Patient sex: M
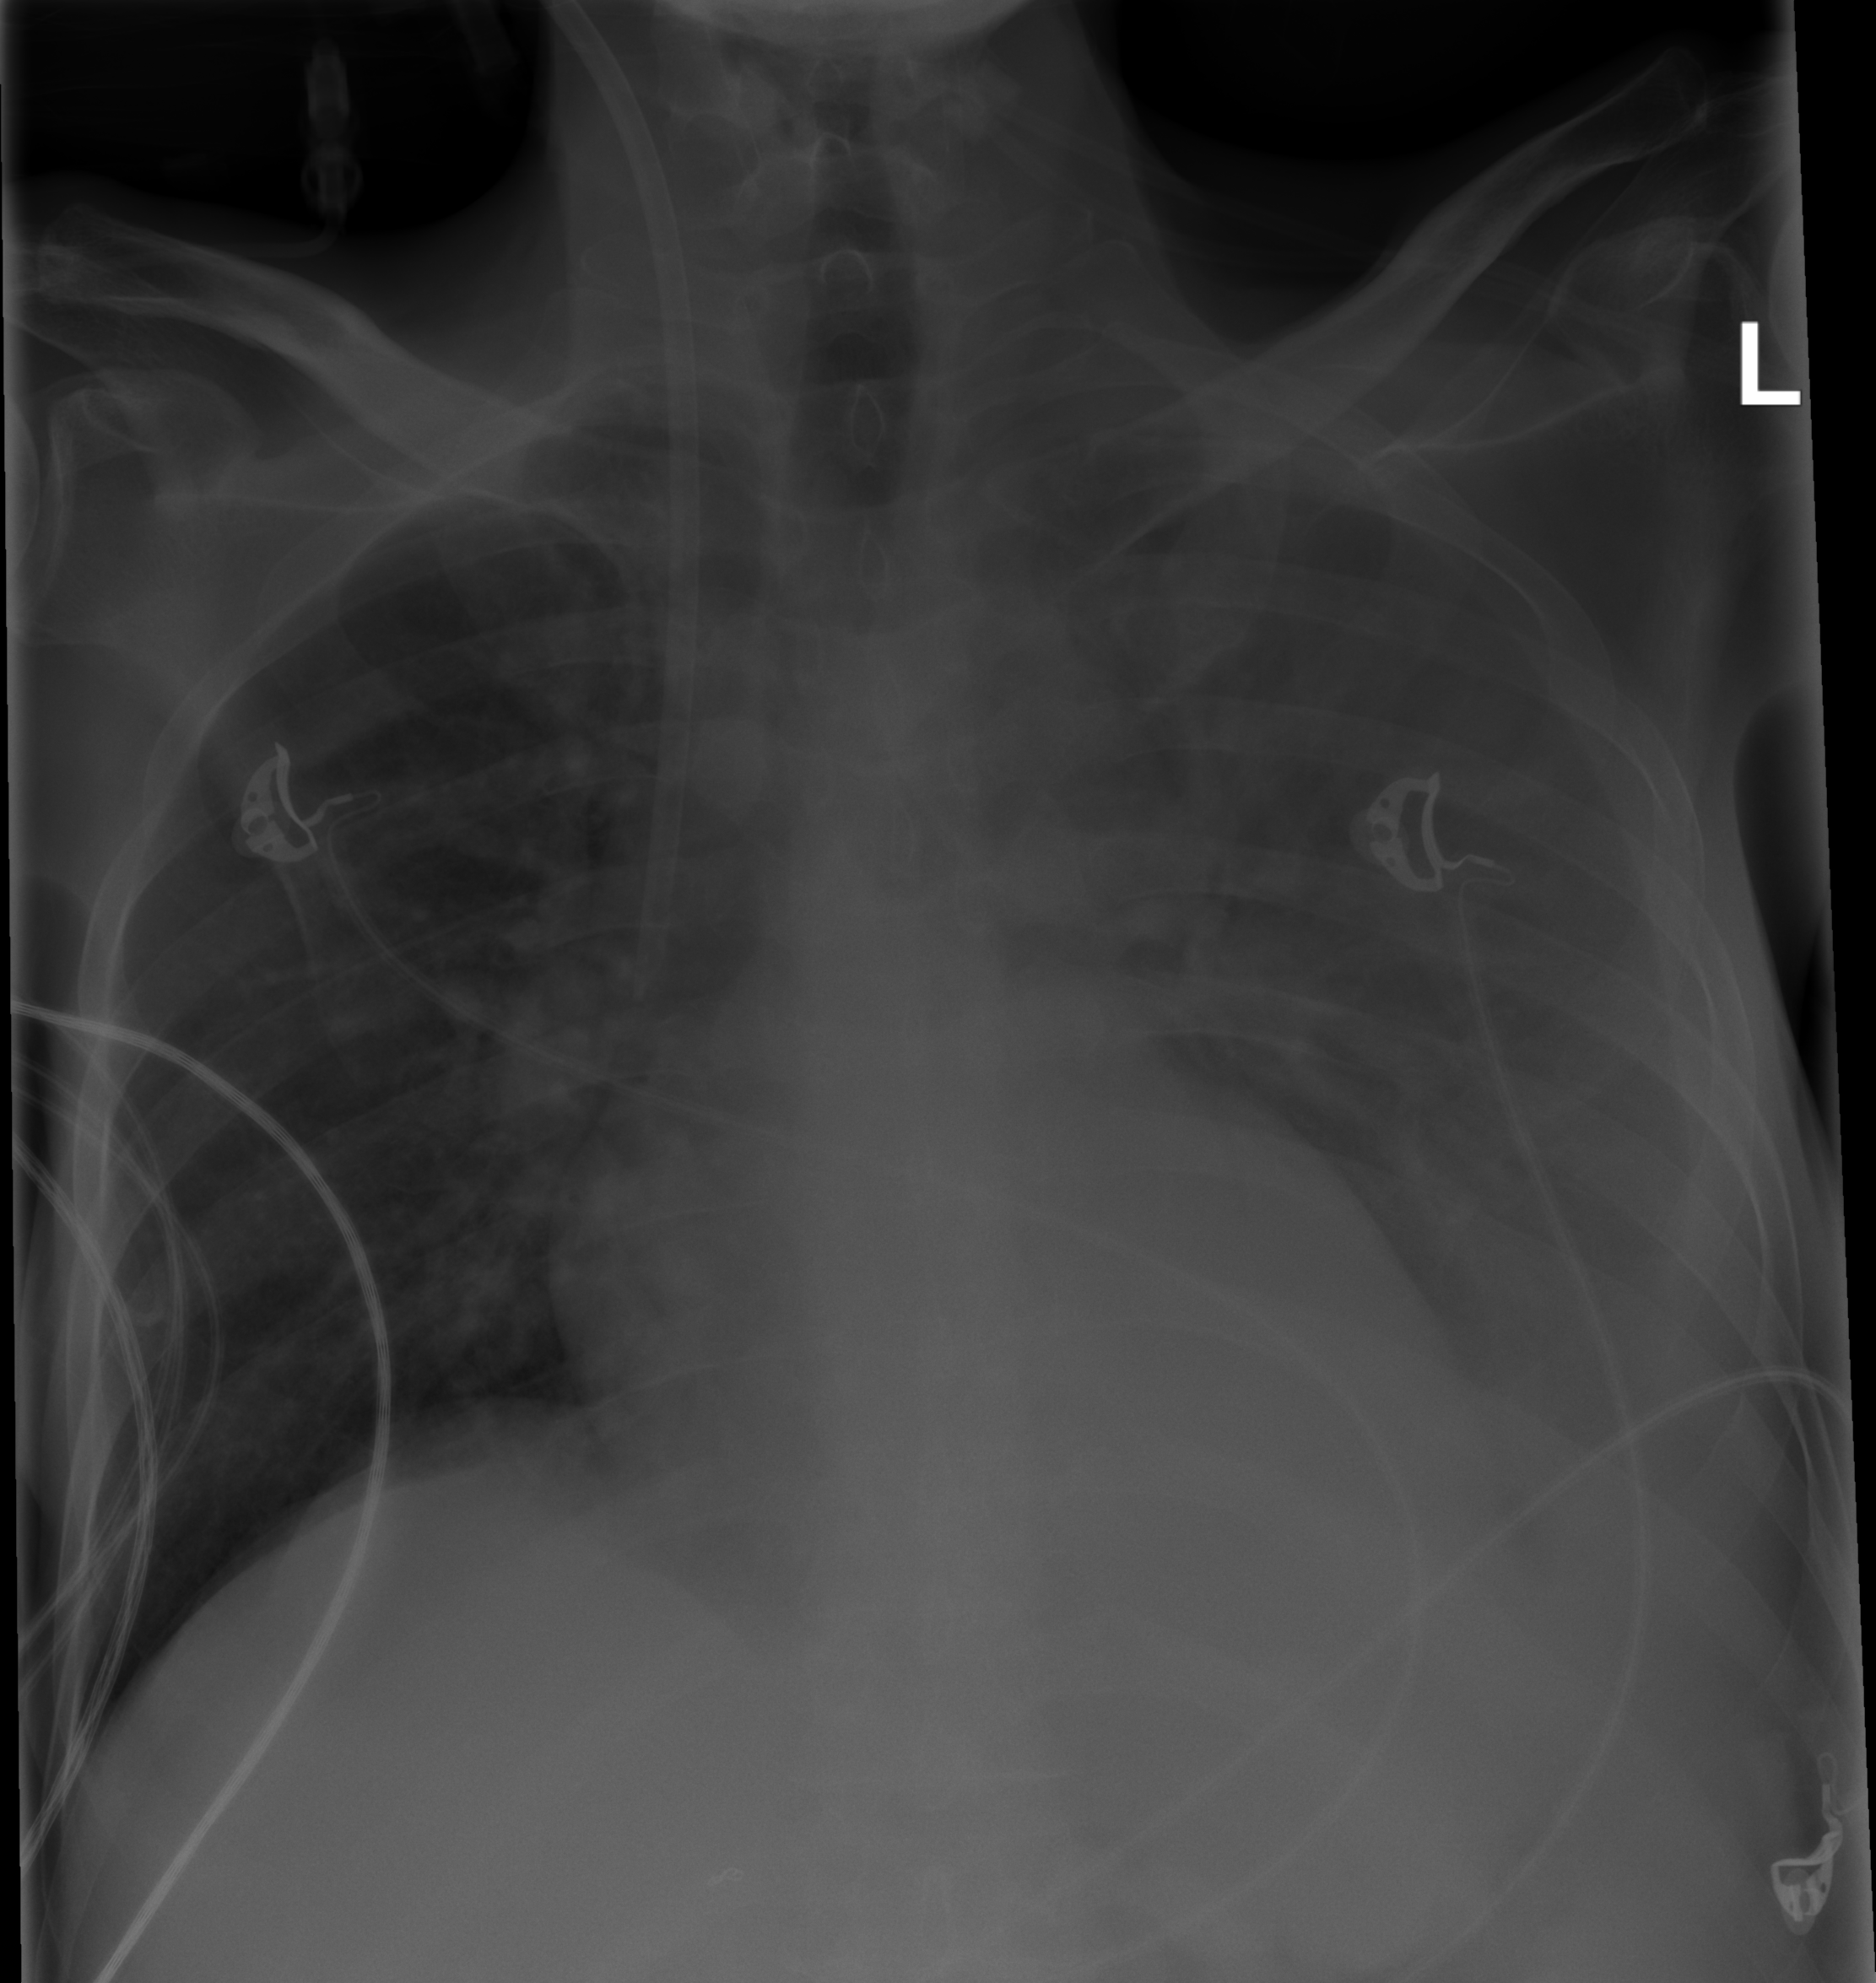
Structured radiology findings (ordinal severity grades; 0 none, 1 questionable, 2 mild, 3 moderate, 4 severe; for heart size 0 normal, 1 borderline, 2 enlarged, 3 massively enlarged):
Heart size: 0
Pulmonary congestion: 1
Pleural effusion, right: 0
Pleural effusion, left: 4
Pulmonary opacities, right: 0
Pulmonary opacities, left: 0
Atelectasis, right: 0
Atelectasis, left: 0